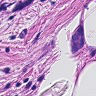
Metastatic tissue present: yes